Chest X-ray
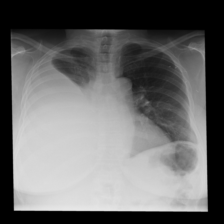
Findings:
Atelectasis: negative
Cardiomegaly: negative
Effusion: positive
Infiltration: negative
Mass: negative
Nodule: negative
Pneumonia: negative
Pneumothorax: negative
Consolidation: positive
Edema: negative
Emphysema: negative
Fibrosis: negative
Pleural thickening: negative
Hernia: negative